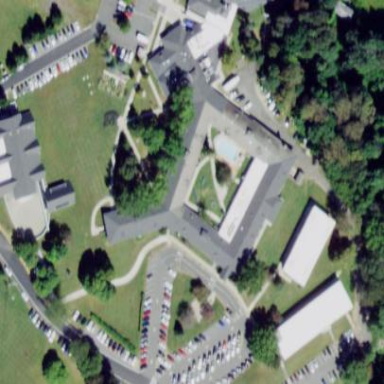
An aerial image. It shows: Hospital.